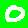
Digit: 0